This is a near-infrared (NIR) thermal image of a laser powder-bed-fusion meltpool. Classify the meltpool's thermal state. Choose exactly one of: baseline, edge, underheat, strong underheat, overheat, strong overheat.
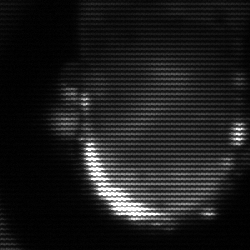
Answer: baseline